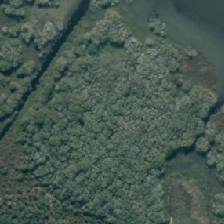
Land cover: deciduous_hardwood